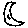
Label: moon